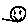
Label: smiley face